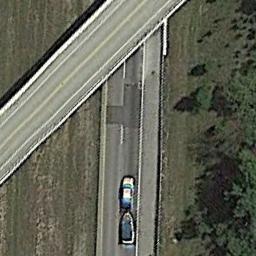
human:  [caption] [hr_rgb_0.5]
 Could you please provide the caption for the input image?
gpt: The overpass is next to the grass and some trees .

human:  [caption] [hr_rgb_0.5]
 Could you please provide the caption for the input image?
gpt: The perimeter of the overpasses is completely covered by vegetation .

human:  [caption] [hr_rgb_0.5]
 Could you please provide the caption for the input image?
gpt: There are many trees beside the overpass .

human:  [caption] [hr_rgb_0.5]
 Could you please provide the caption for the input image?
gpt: The cross-line overpass is over the road on the lawn .

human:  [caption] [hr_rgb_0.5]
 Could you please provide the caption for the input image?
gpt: There are some green trees and meadows beside the overpass .